Brain MRI, t2w sequence, axial 2D slice.
Patient: age 36, sex F, weight 95 kg, height 1.95 m
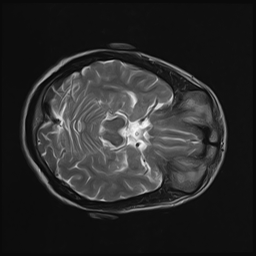